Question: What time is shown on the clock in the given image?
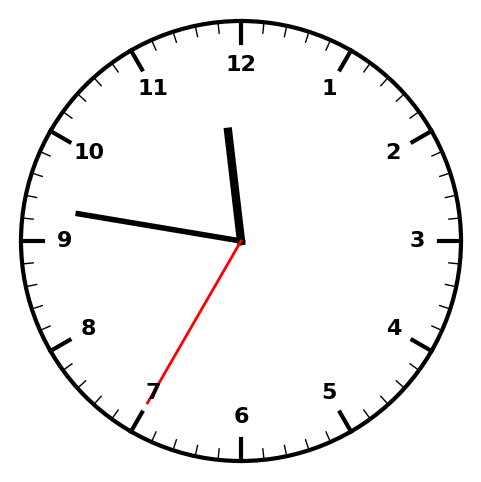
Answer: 11:46:35